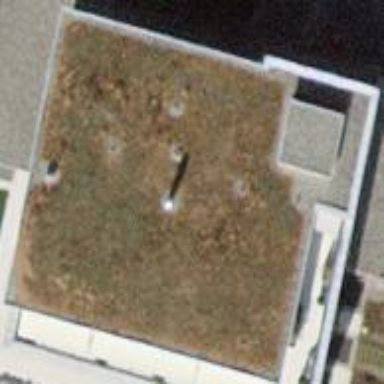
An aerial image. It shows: Building with flat roof.